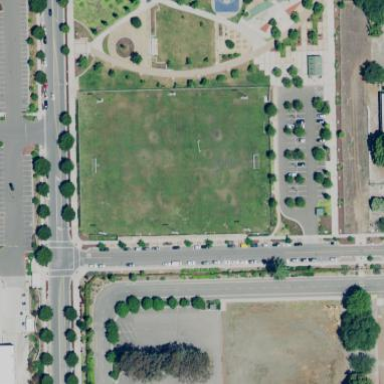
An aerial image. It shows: Soccer pitch for leisure land activities.